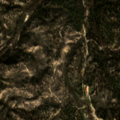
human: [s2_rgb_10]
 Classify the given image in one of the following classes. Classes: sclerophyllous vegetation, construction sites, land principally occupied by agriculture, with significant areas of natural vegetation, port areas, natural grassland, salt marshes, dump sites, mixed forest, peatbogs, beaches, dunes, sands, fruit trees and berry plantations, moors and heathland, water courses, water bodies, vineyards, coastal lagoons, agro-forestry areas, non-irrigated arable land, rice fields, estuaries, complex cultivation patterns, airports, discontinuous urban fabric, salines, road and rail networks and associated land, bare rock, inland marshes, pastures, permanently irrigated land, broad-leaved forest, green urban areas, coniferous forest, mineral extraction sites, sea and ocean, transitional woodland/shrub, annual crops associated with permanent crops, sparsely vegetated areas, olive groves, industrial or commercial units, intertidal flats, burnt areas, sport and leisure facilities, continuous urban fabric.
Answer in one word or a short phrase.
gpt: non-irrigated arable land, broad-leaved forest